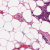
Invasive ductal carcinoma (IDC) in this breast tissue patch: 1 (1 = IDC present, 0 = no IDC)